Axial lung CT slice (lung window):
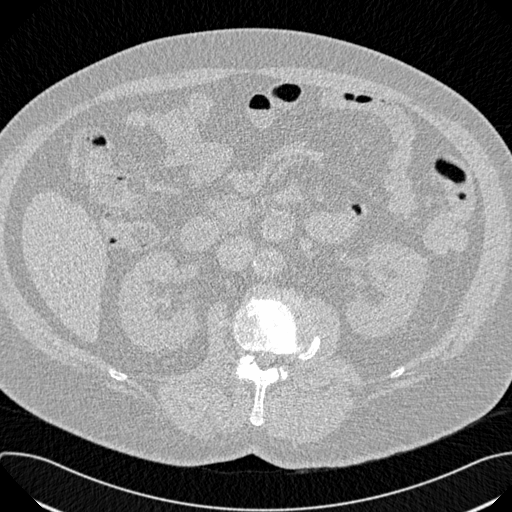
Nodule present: no